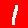
Digit: 1